Question: I am currently migrating an Eclipse app to Android Studio.
This app was using the in app billing.
My main problem is to compile the project and the aidl file (I guess you all use <URL>
I get this error message:
'''
Gradle: error: cannot find symbol class IInAppBillingService
Gradle: error: package IInAppBillingService does not exist
'''
So, following some tutorials, I move this file from com.mypackage.billing to src/main/aidl
(see <URL>
But as soon, as I do that, I get this message:
> Gradle: Execution failed for task ':xxxxxxxxxxx:compileDebugAidl'.> Failed to run command:
(...) C:\Users\xxxx\AndroidStudioProjects\xxxxxxProject\xxxxxxx\src\main\aidl\IInAppBillingService.aidl:45
interface IInAppBillingService should be declared in a file called
com\xxxxxxxx\billing\IInAppBillingService.aidl.
The message is clearly a contradiction with the post from the Google bug page I linked above.
Anyone suceeded to make this aidl file to work and can help me?

Just to inform, some links I followed:
- <URL>
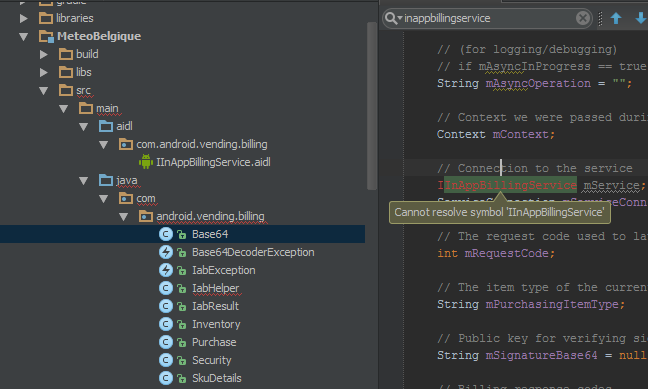
Answer: Just as the error message says, you need to put 'IInAppBillingService.aidl' in the correct directory dictated by it's package (com.android.vending.billing).
Within the 'src/main/aidl/' folder you already have, put the '.aidl' file in 'com/android/vending/billing/'.